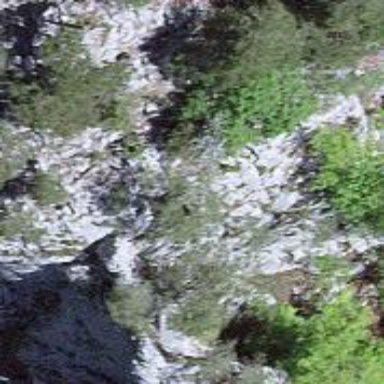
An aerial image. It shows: Cliff in nature.